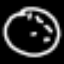
Label: clock